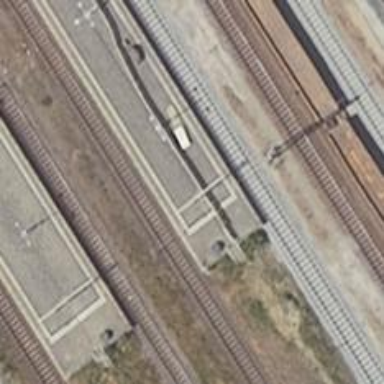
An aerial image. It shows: Railway signal.